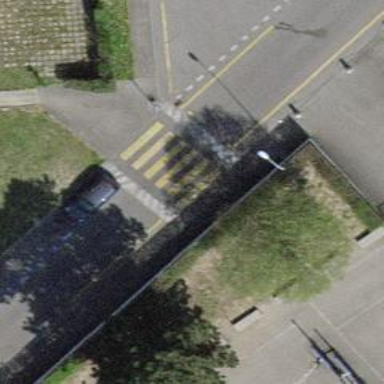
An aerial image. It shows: Zebra crossing on the road.